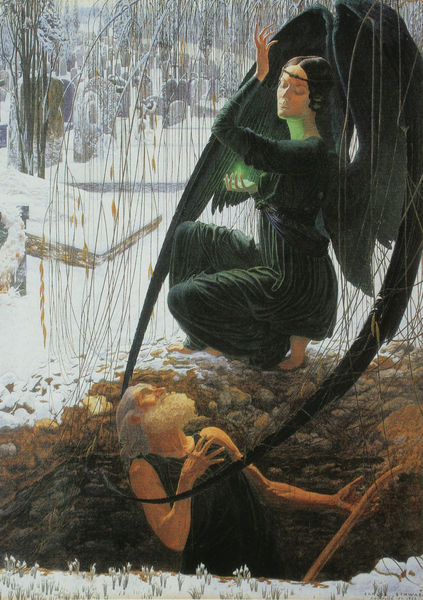
Titel: Der Tod des Totengräbers
Künstler: Carlos Schwabe
Standort: Paris
Institution: Musée du Louvre, Cabinet des dessins
Schlagwörter: baum, dunkel, flügel, gemälde, hand, himmel, laub, mann, weiß, bäume, grün, äste, braun, elegant, finger, frau, geste, grau, haar, licht, schwarz, dame, eis, gras, schnee, weg, malerei, symbolismus, alt, bart, jung, augen, blicke, falten, haarschmuck, stein, steine, stirnband, tod, tot, hände, birke, erde, weide, zweige, sträucher, gewand, haare, perle, engel, winter, grube, jugendstil, widerschein, barfuss, alter, erschrecken, greis, loch, jugendtsil, friedhof, allegorie, mythologie, sehnsucht, grab, jüngstes gericht, gräber, schwingen, edelstein, seel, winterlandschaft, harfe, schutzengel, heilung, erzengel, lichtschein, ophelia, seele, schaufel, auferstehung, verkündigung, sterbeszene, trauerweide, bergen, magie, freidhof, grabstein, grabsteine, gabriel, totengräber, aufforderung, weisshaarig, hieronimus, handhaltung, schneee, todesengel, aufersthung, grei´ß, grünes licht, lichtfigur, schaufelstil, vollart, schaufelt, lkoch